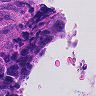
Metastatic tissue present: no